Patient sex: M
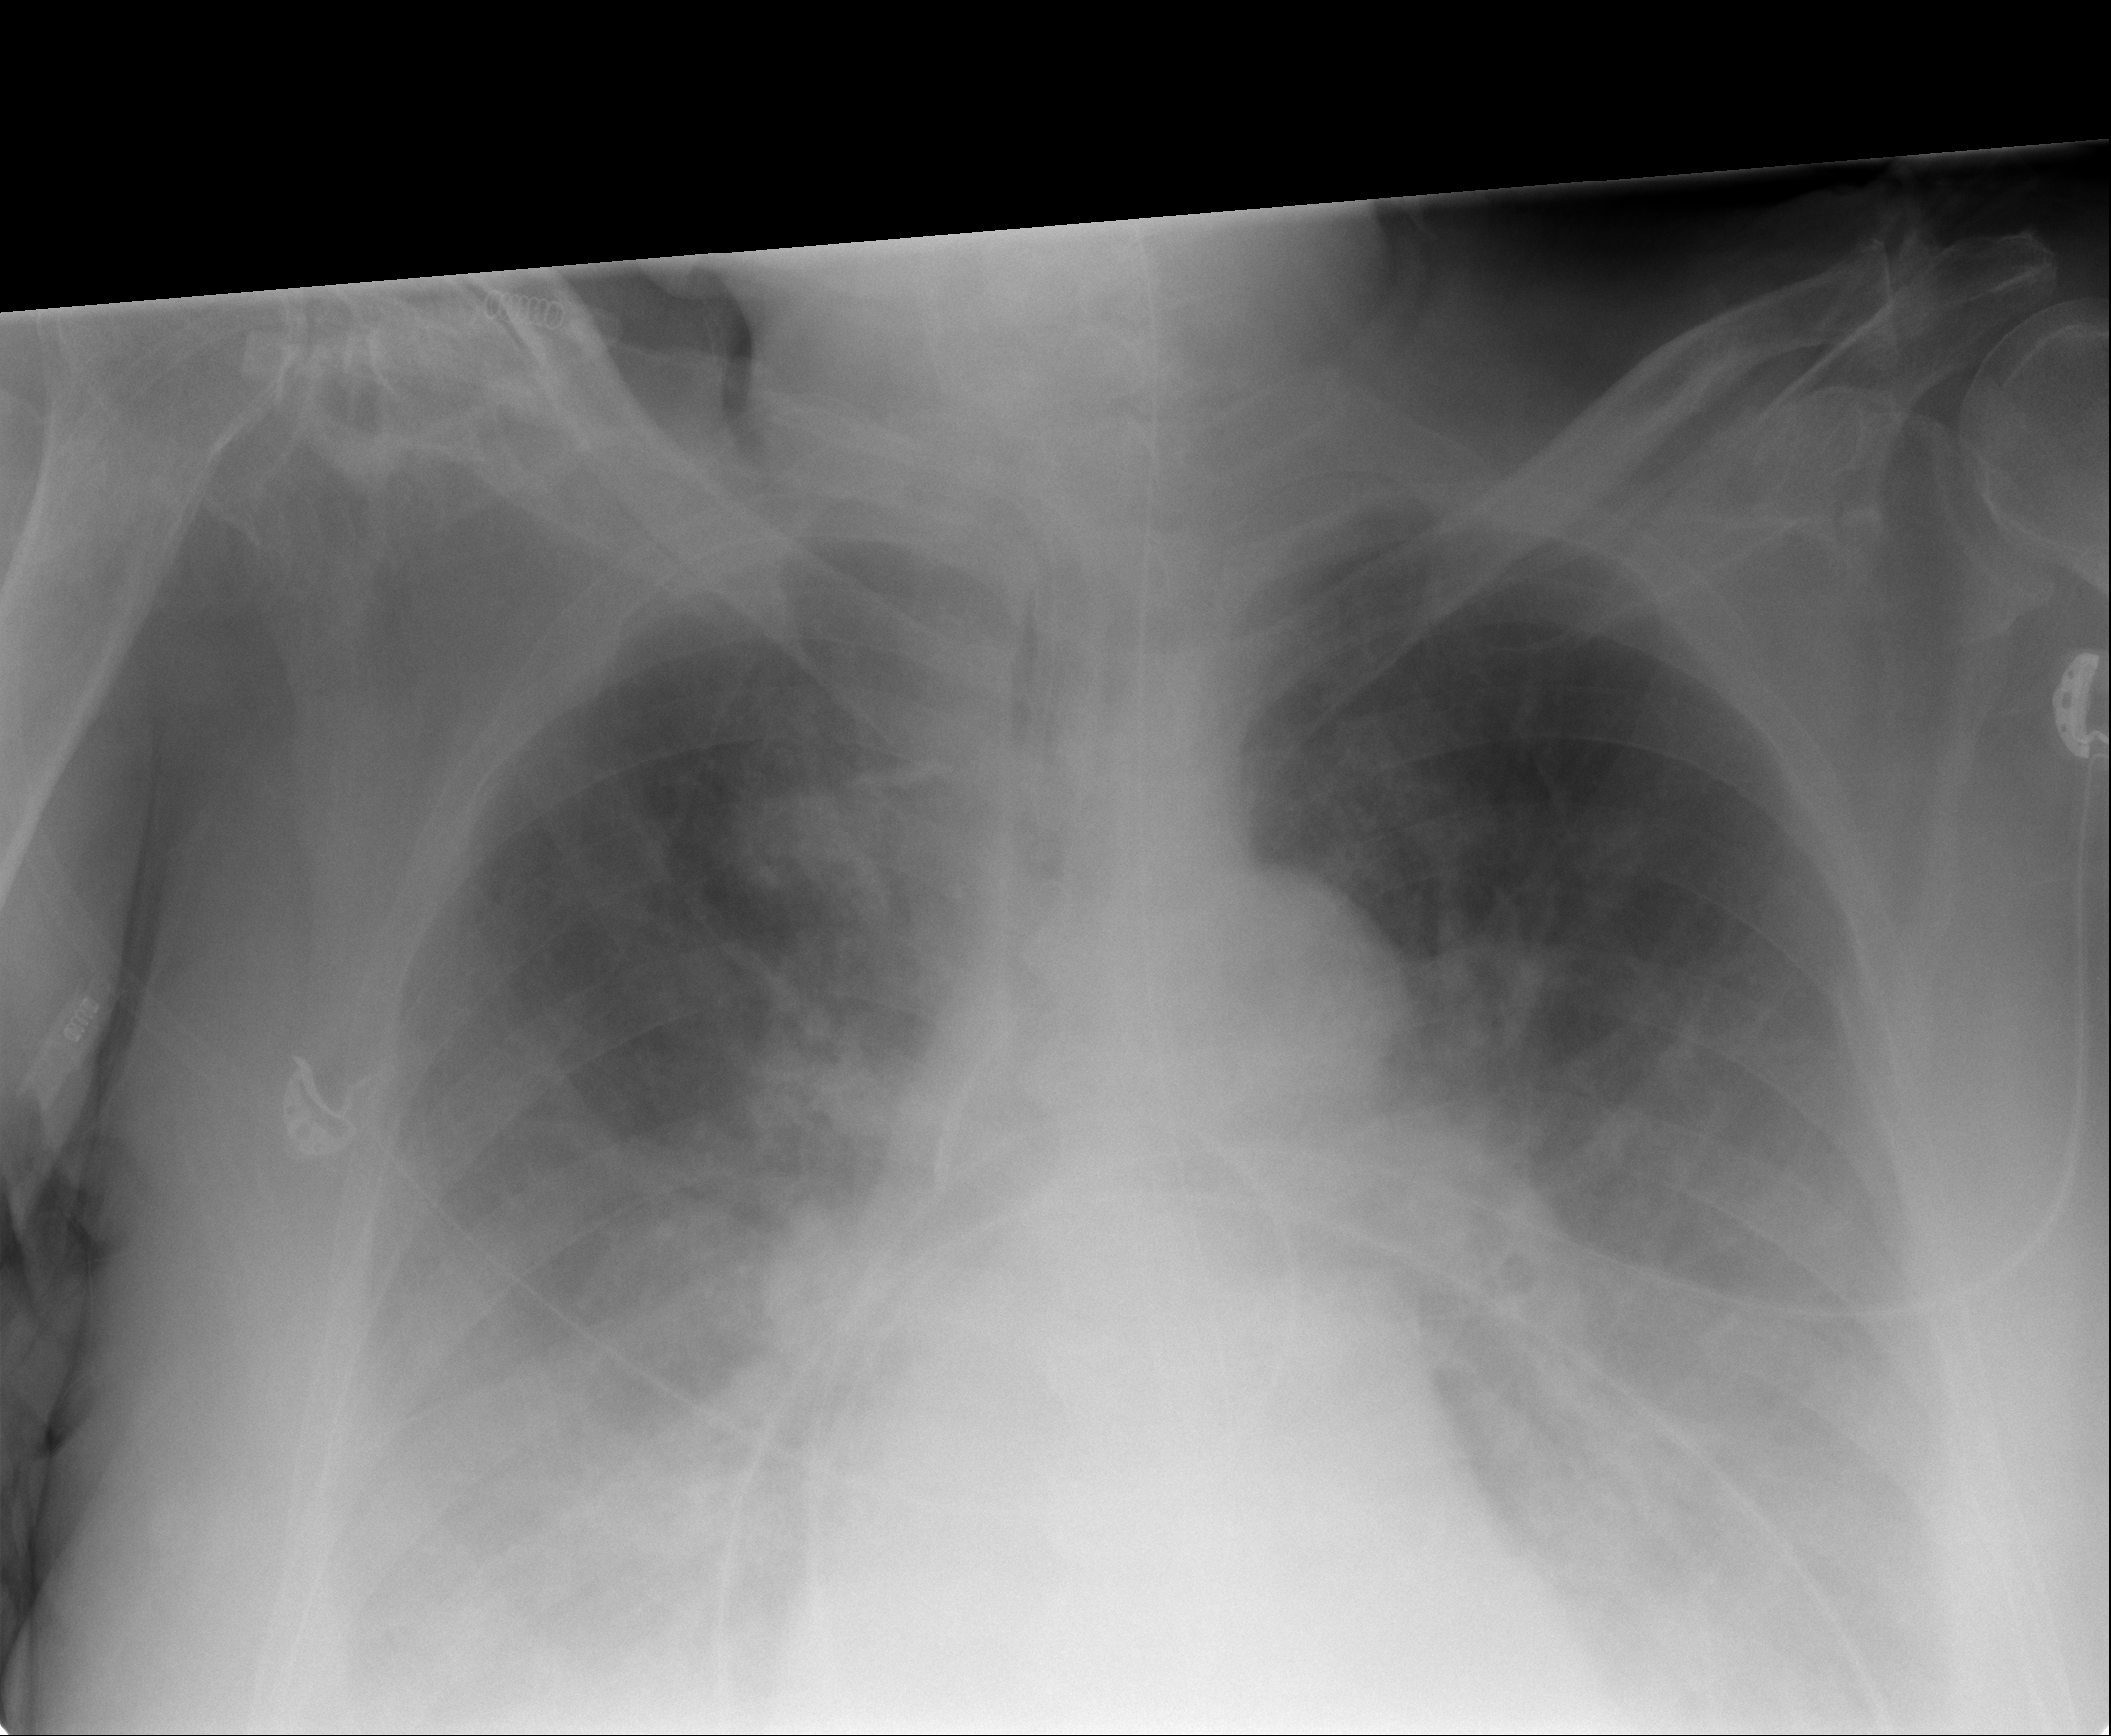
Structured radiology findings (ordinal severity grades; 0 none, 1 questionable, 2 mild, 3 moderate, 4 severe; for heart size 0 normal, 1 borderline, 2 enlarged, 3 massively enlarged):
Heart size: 1
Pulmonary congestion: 3
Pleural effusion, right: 4
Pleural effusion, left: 3
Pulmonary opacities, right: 3
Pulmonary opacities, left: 3
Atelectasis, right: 3
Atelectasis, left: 3